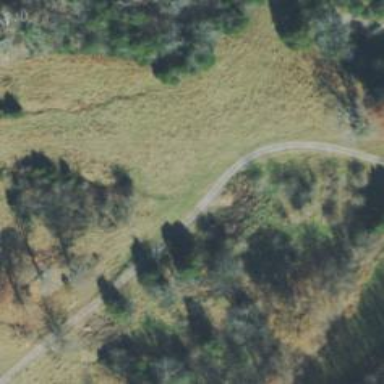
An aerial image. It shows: Driveway leading to service road.